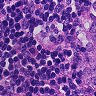
Metastatic tissue present: yes